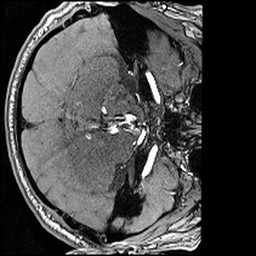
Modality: angio
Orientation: axial
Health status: ill
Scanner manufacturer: siemens
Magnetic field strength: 3 T
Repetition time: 0.023 s
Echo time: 0.00418 s